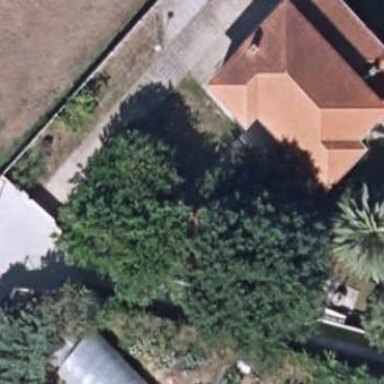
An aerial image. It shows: Simple and straightforward house.